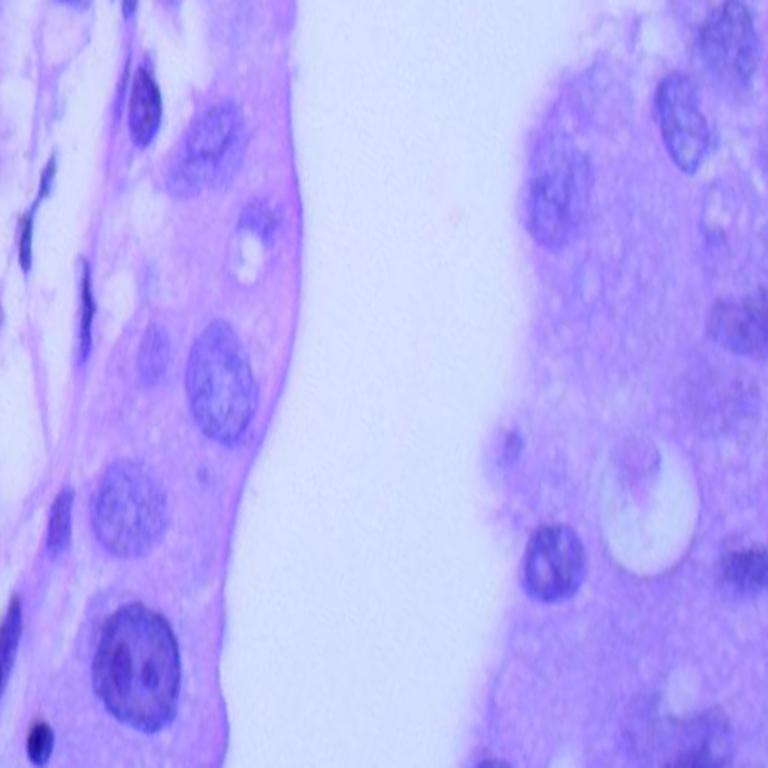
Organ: lung
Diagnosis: adenocarcinomas